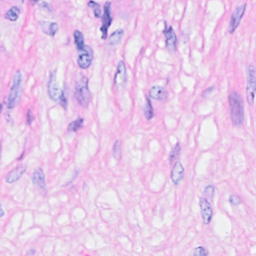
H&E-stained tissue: Breast